Field crop: maize
Growth stage: 1
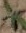
Species: atriplex